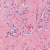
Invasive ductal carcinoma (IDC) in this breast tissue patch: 1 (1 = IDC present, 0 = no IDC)